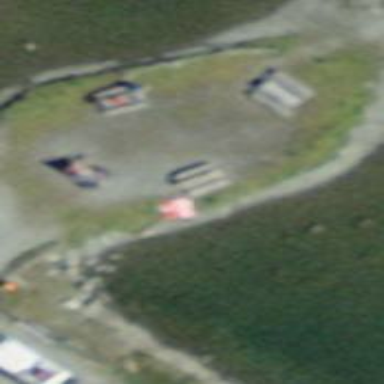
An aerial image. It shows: Picnic table located in leisure land area.